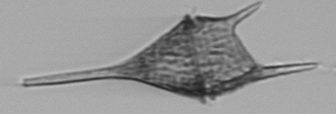
Label: Tripos_lineatus